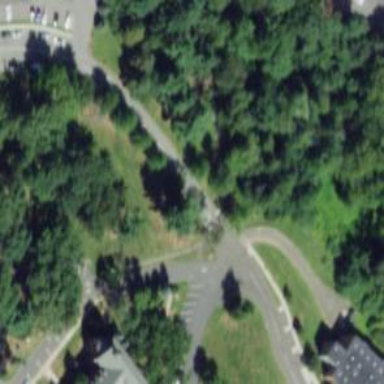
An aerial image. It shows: Path along embankment.